RGB frame:
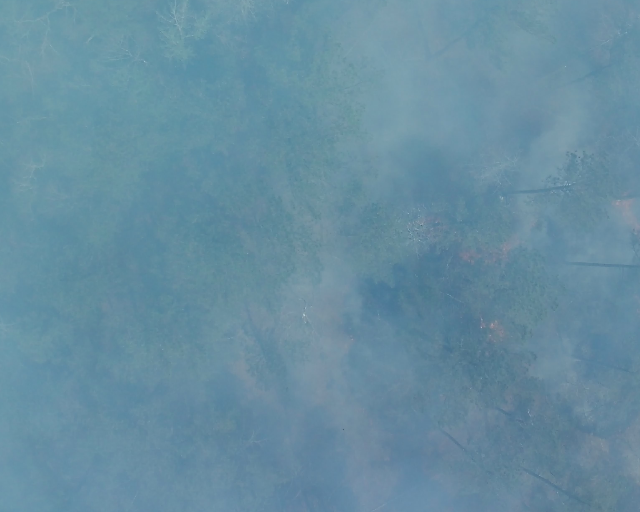
Thermal frame:
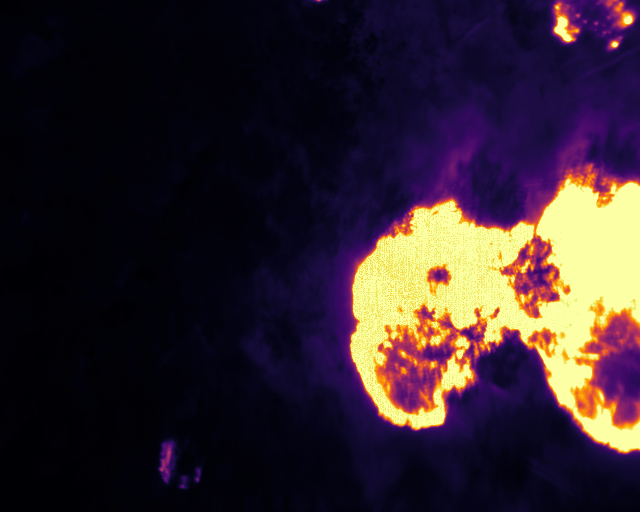
Captured: 2026-02-26 02:28:26
Pixels at or above 80 °C: 56438 (fraction of frame: 0.1722)